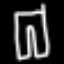
Label: pants